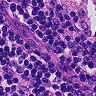
Metastatic tissue present: no